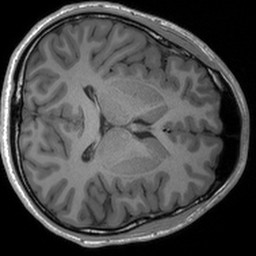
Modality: T1w
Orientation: axial
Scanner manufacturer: siemens
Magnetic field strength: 3 T
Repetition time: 1.54 s
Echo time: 0.00234 s